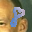
Label: 8